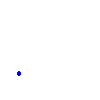
Particle: pion